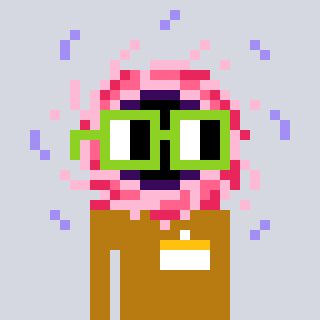
a pixel art character with square light green glasses, a blackhole-shaped head and a gold-colored body on a cool background